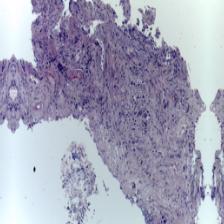
Diagnosis: OSCC